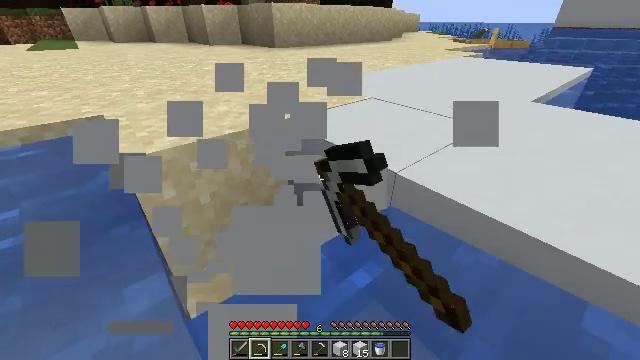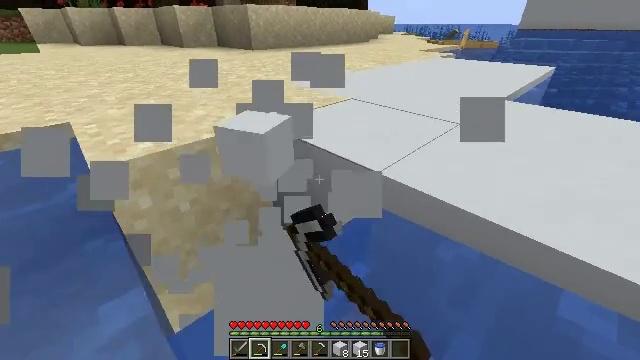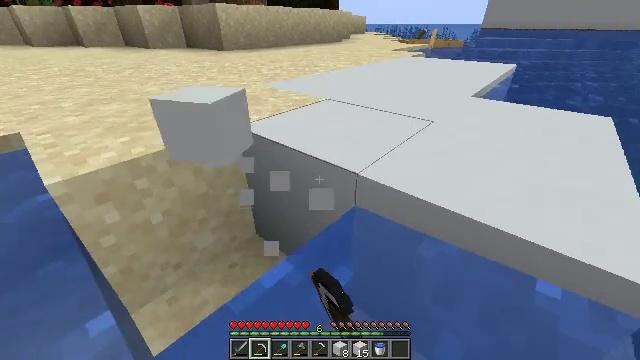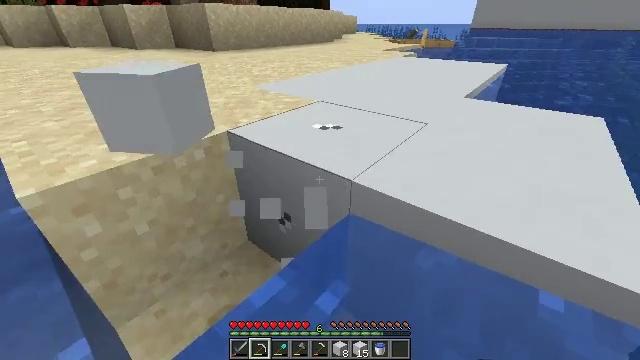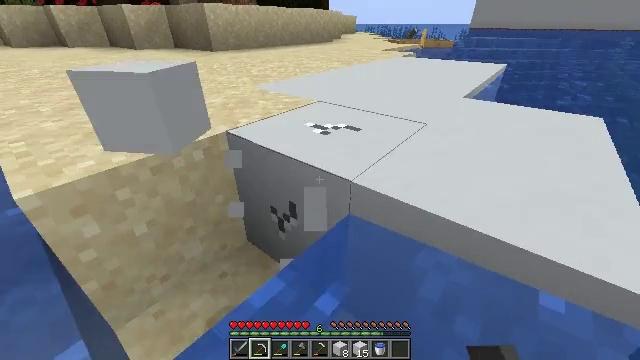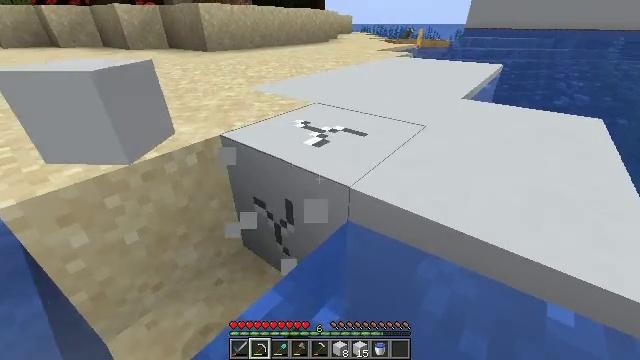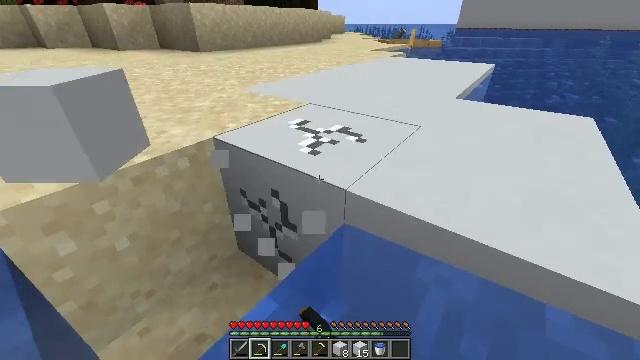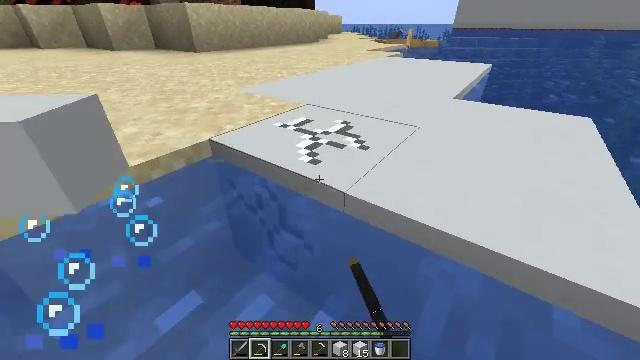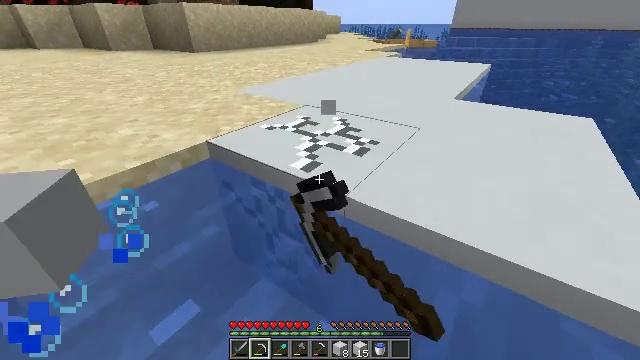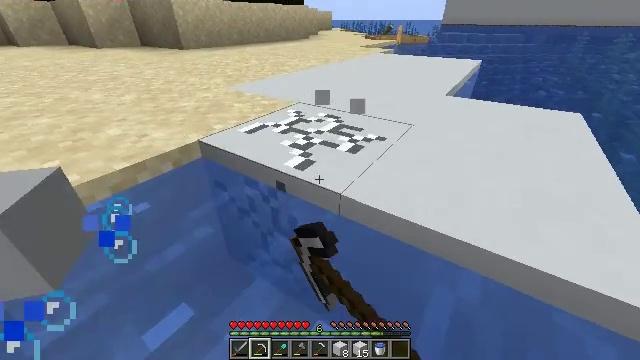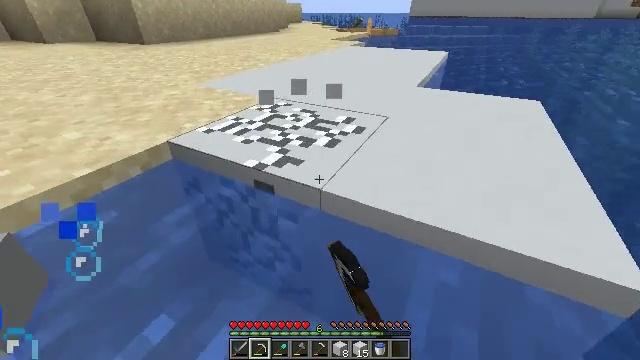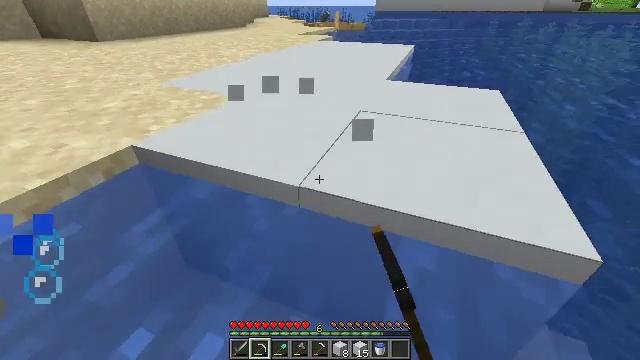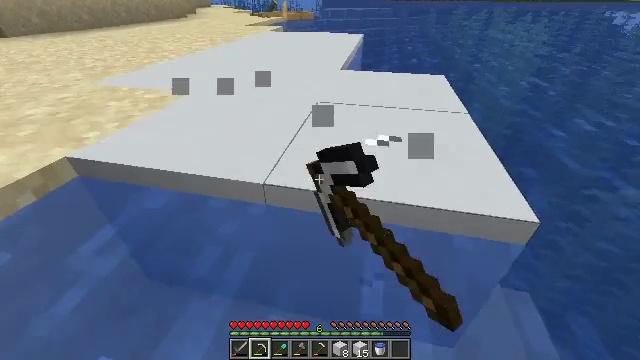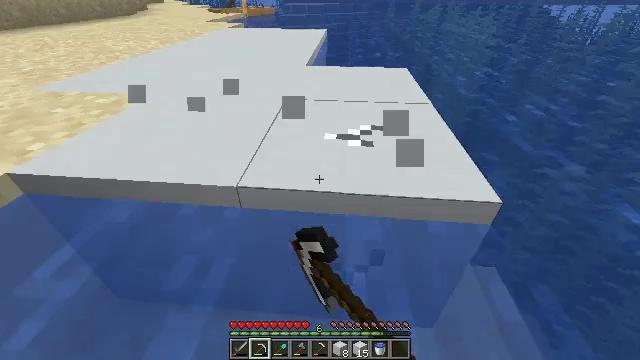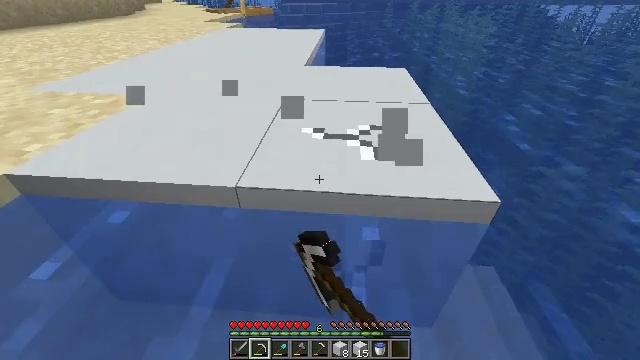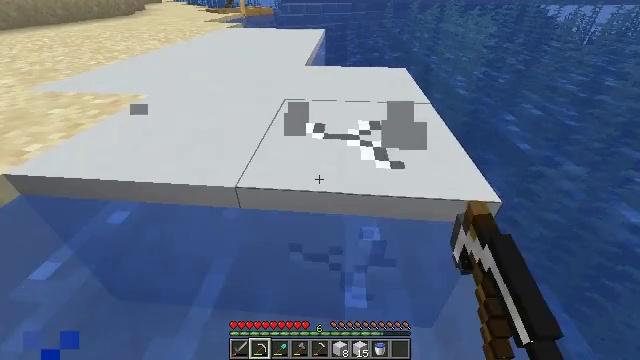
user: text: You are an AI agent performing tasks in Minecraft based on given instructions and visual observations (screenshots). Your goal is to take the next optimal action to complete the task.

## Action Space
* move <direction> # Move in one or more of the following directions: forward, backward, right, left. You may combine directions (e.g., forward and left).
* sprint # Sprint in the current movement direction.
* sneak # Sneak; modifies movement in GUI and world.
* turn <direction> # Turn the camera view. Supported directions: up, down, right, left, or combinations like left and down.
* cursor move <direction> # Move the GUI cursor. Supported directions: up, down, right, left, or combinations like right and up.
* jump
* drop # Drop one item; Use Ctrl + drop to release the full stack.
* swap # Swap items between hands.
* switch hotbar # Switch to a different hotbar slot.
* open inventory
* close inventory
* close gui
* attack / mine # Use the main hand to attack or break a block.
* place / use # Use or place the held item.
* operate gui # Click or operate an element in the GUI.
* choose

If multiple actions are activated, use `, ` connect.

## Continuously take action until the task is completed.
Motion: motion action
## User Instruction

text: Collect white concrete from a structure.
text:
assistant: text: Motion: move forward, turn right, attack / mine
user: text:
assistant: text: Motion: move forward, turn right, attack / mine
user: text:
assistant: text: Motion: move forward, turn right, attack / mine
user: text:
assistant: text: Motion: attack / mine
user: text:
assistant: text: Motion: attack / mine
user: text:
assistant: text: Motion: turn right, attack / mine
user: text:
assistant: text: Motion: attack / mine
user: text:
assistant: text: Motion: attack / mine
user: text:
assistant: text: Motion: turn right, attack / mine
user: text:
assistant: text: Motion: turn right and down, attack / mine
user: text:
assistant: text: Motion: turn right, attack / mine
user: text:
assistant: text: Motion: turn right and down, attack / mine
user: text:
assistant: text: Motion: turn right, attack / mine
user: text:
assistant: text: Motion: attack / mine
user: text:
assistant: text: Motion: attack / mine
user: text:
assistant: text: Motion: attack / mine
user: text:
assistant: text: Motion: attack / mine
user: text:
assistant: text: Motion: attack / mine
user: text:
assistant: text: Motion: attack / mine
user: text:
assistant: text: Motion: attack / mine
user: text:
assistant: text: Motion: turn left, attack / mine
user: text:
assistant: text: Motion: turn left, attack / mine
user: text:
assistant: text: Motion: turn left, attack / mine
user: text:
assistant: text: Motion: attack / mine
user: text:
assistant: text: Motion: attack / mine
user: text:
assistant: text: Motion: turn left, attack / mine
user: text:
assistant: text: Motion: turn left, attack / mine
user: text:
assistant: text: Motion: attack / mine
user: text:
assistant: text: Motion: attack / mine
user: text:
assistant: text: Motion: attack / mine